Question: I have a problem when trying to connect to MySQL database using Windows OBDC driver. There are plenty of search hits regarding the obvious... people are using old versions, however, I'm not.
mysqld is on CentOS 6.4 32bit
'''
./usr/libexec/mysqld Ver 5.1.69 for redhat-linux-gnu on i386 (Source distribution)
'''

So I'm at a loss to understand where any pre 4.1.1 protocol is coming from. Any ideas?
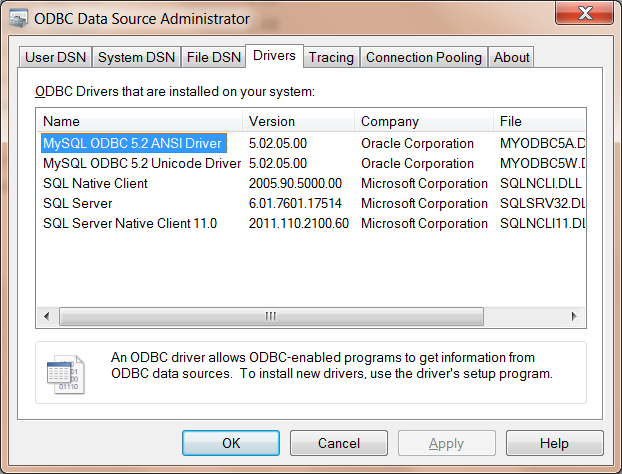
Answer: I guess that if you ask the right question its easier to find the answer.
In this case "my" problem relates to how the passwords are hashed and stored in the database. Legacy passwords were stored with a shorter hash that's now deprecated.
A few important points:
mysql_upgrade cannot and does not upgrade passwords, nor does it warn about it in some versions, see: <URL>.
Even it you have mostly the latest server and clients, all it takes is one legacy client somewhere to create a legacy password and then you'll have trouble with that account no matter what client tries to use it.
Different versions have treated the situation differently so you can be sitting on some legacy passwords in your database and then suddenly, for no apparent reason, some accounts stop working... this is because of how different versions chose to handle the situation.
You cannot upgrade passwords. You must know what they are and you must change them.
EDIT: To be more clear, you must change the password that is stored with the shorter hash using a new client that uses longer hashes. By doing so you will be writing that accounts password with the longer hash, at which point nothing should be flagging attempts to access the account any more. If the problem is recurrent you should be looking for the older clients at your site which are still writing passwords with the deprecated hash length.